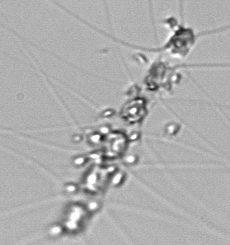
Label: Chaetoceros_didymus_TAG_external_flagellate